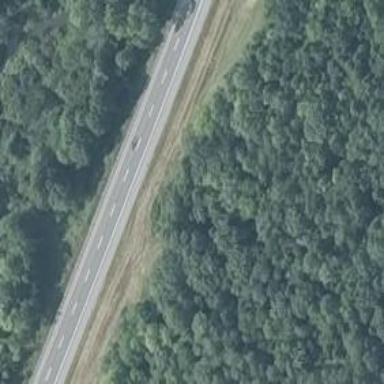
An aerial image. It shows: Asphalt motorway.